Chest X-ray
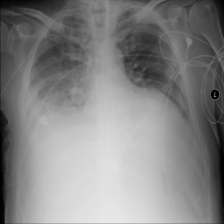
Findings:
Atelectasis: negative
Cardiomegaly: negative
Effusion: positive
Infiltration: negative
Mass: negative
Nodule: negative
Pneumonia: negative
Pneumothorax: negative
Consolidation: negative
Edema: negative
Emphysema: negative
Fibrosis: negative
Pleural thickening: negative
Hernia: negative